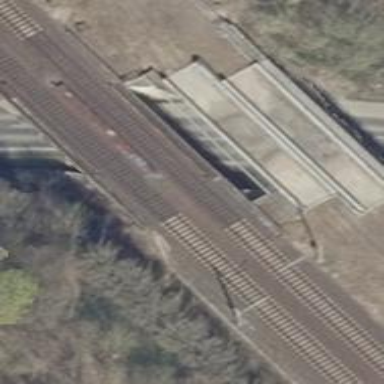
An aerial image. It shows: Bridge with electrified railway tracks featuring contact line.